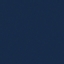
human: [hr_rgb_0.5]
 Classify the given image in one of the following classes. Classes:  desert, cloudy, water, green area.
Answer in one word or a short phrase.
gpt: water